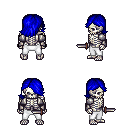
a pixel art fantasy rpg character, male body template, skeleton, steel arm armor, white pants, blue swoop hairstyle, dagger, four views (front, back, left, right), 2x2 character sprite sheet, small pixel art, hard edges, no anti-aliasing